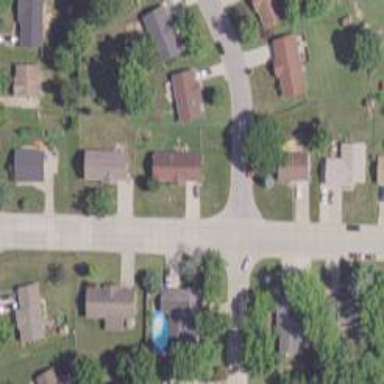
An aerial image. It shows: Residential road.